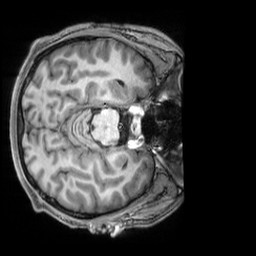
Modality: T1w
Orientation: axial
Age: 36
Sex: male
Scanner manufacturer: siemens
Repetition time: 2.3 s
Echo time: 0.00229 s